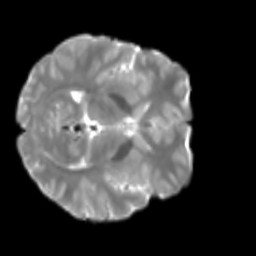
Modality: T2w
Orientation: axial
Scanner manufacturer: siemens
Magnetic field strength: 3 T
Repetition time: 4 s
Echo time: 0.0594 s